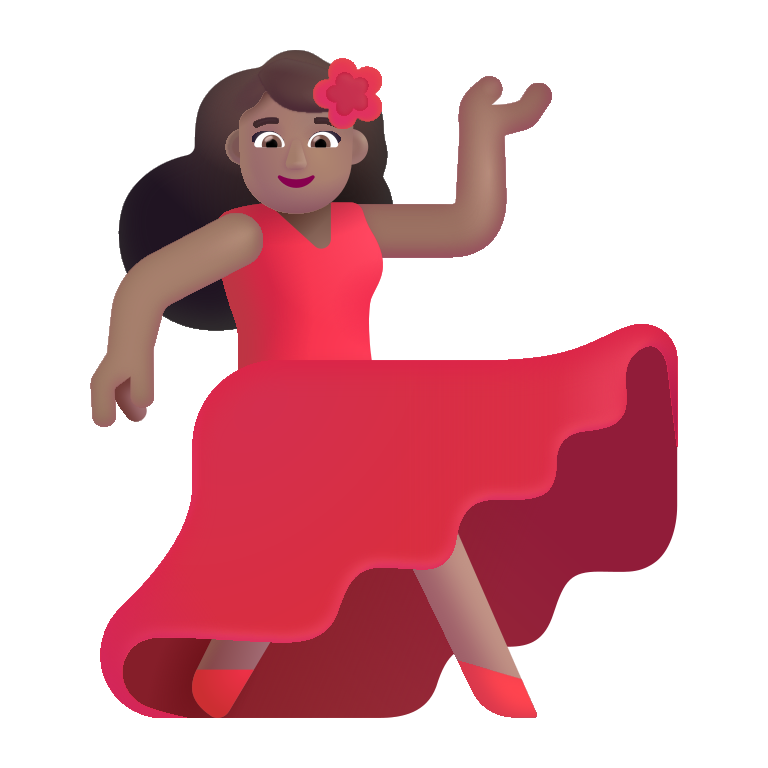
woman dancing color